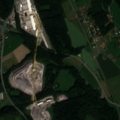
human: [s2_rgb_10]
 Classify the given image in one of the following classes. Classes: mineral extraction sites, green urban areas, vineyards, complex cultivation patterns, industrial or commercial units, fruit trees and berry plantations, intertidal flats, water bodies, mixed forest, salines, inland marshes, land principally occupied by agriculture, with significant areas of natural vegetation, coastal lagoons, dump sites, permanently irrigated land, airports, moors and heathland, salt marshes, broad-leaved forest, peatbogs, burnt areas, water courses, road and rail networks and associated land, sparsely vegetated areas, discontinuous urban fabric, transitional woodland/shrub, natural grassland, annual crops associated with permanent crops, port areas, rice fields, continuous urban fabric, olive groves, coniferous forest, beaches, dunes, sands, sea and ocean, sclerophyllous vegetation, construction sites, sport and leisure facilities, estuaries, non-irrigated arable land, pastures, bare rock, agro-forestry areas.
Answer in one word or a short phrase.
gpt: industrial or commercial units, pastures, complex cultivation patterns, land principally occupied by agriculture, with significant areas of natural vegetation, broad-leaved forest, mixed forest